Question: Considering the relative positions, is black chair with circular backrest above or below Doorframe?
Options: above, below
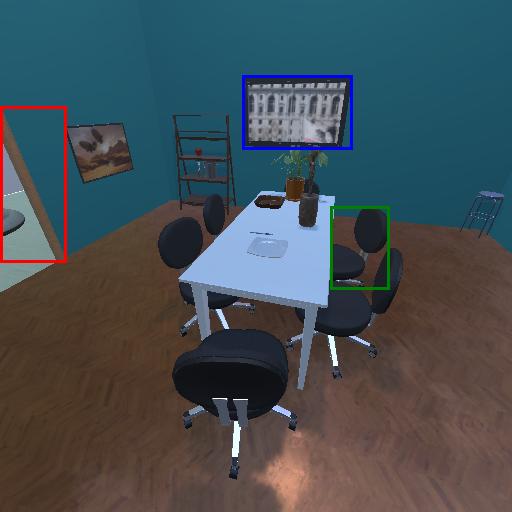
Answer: above